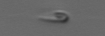
Label: flagellate_morphotype3